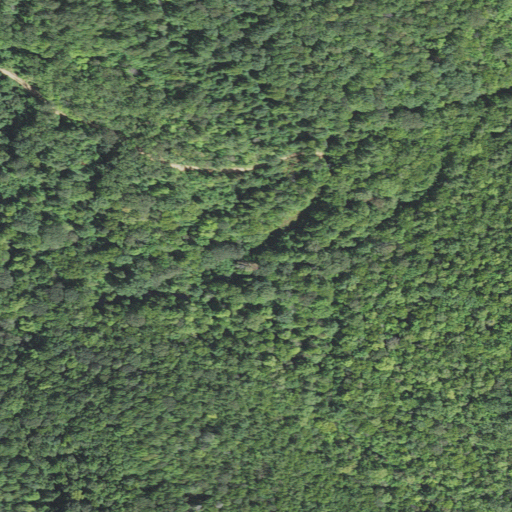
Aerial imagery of valley in West Virginia named Richland Hollow containing evergreen forest, deciduous forest, and mixed forest